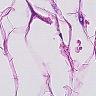
Metastatic tissue present: no